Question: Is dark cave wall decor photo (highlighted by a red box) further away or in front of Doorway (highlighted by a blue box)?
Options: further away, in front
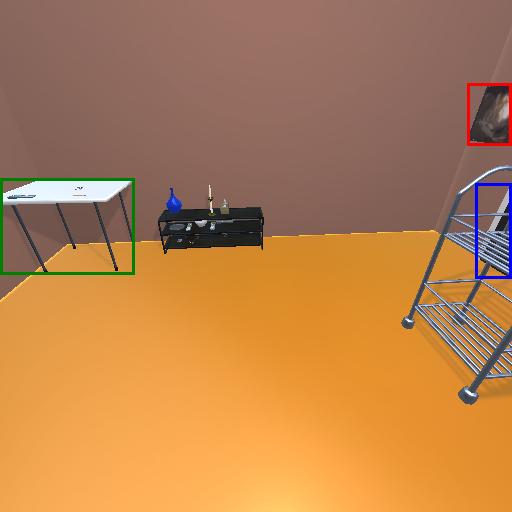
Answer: further away